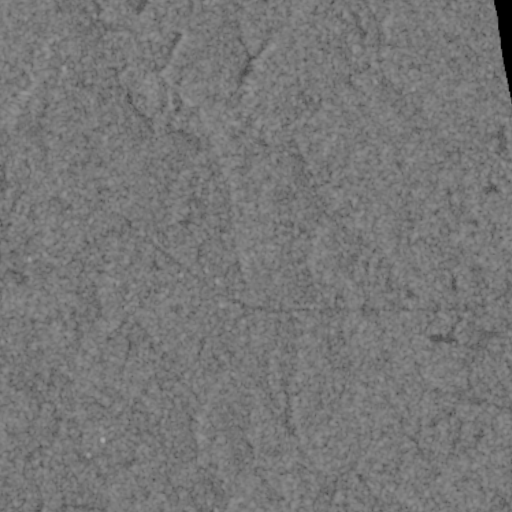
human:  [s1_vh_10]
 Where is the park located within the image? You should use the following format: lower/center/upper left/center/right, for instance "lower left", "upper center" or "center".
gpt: The park is located in the lower right of the image.
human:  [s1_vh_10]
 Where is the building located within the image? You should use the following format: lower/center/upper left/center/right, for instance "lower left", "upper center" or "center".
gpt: There is no building in the image.

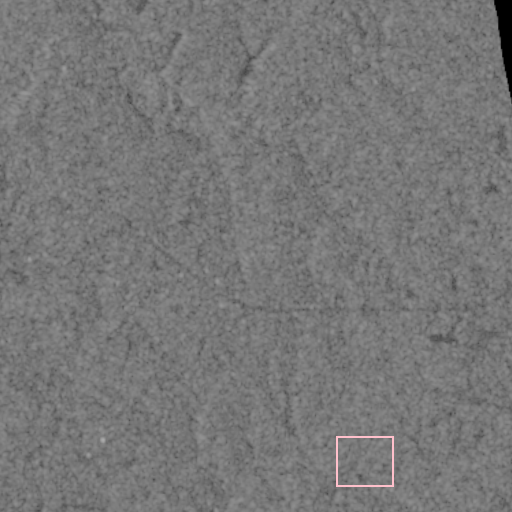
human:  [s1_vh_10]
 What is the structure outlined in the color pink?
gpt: The structure outlined in pink is a park.
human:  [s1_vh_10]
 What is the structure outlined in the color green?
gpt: There is no green outline.